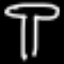
Label: mushroom